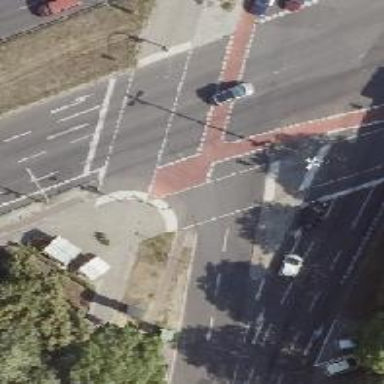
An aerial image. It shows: Footway crossing with island.